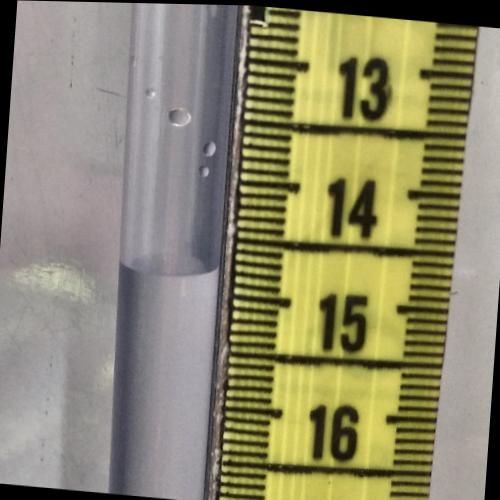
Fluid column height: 14.8 cm